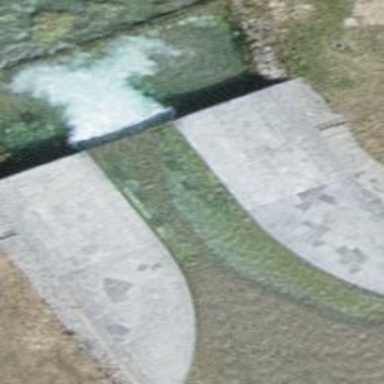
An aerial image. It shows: Weir along the waterway.